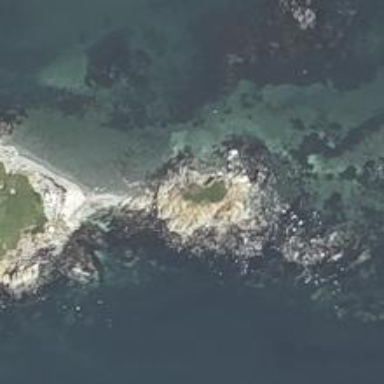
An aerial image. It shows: Picturesque coastline scene.